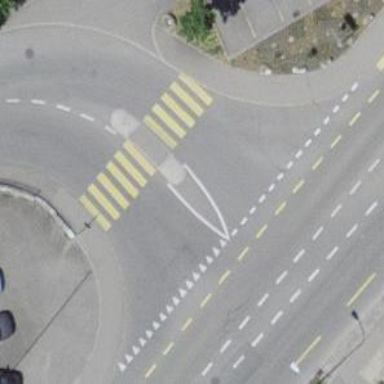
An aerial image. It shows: Uncontrolled road crossing with separate island.